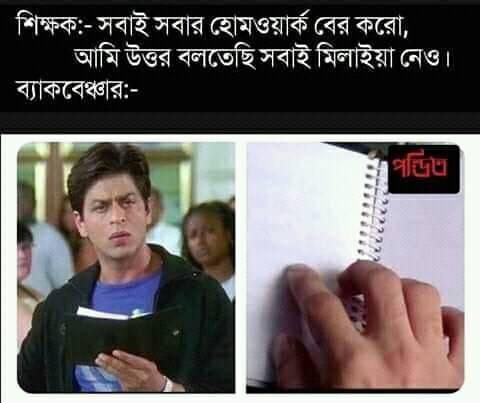
Caption: শিক্ষকঃ- সবাই সবার হোমওয়ার্ক  বের করো, আমি উত্তর বলতেছি সবাই মিলাইয়া নেও ।    ব্যাকবেঞ্চারঃ-
Label: non-hate